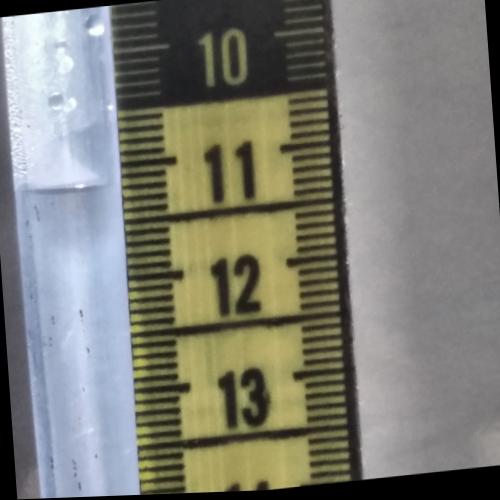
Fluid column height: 11.2 cm